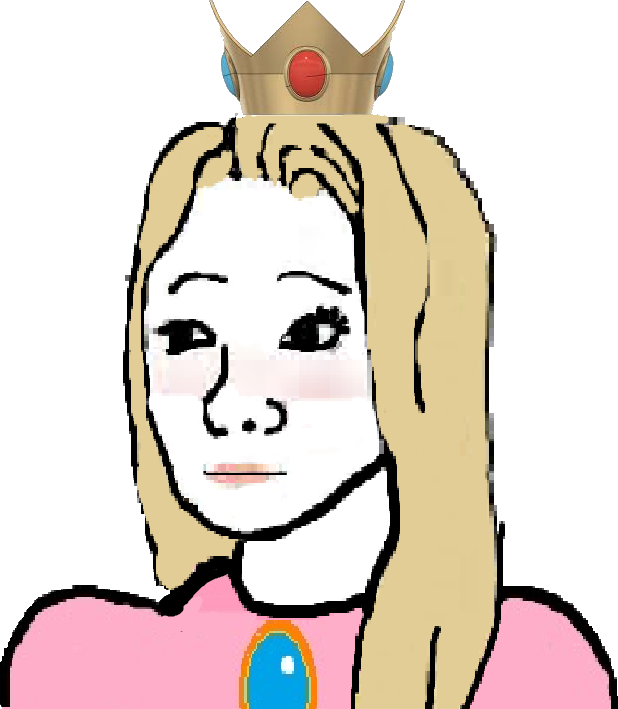
Label: 5_Trad_Wife